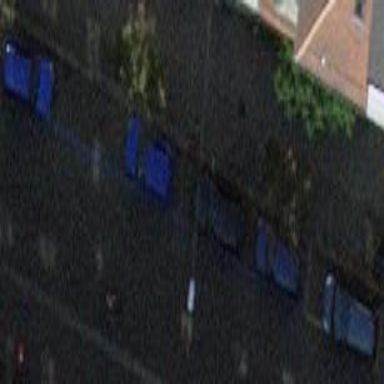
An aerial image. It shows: Parking lane designated for parking.